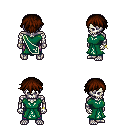
a pixel art fantasy rpg character, male body template, skeleton, sash dress, magenta pants, brown short bangs hairstyle, bracelets, four views (front, back, left, right), 2x2 character sprite sheet, small pixel art, hard edges, no anti-aliasing